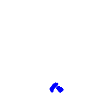
Particle: electron